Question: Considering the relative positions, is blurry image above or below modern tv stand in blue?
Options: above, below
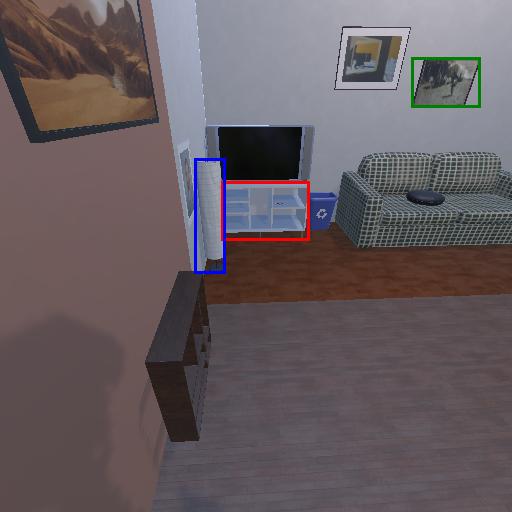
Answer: above